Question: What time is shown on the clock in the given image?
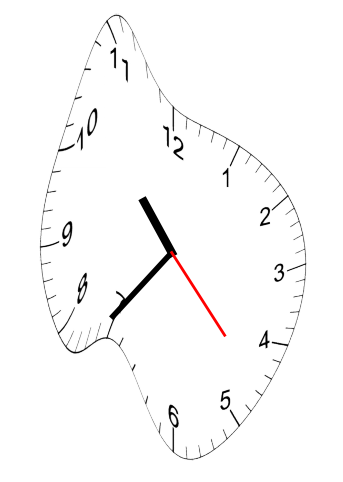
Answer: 10:36:23